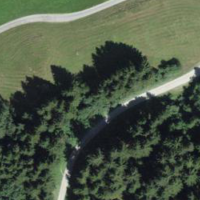
EUNIS habitat code: 44
Species observed at this site:
Fringilla coelebs